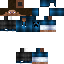
A male human skin with dark skin, wearing brown long hair dressed in a blue hoodie and black pants, featuring a closed mouth.